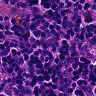
Metastatic tissue present: no